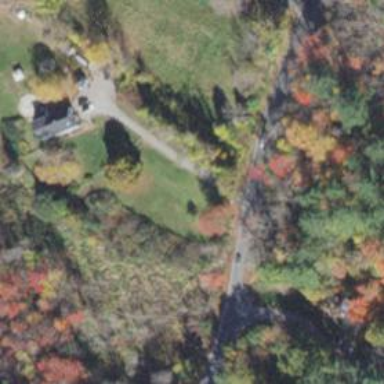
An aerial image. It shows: Driveway.